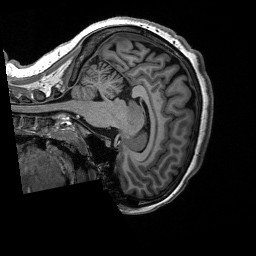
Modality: T1w
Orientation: sagittal
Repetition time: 8 s
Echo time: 0.066 s